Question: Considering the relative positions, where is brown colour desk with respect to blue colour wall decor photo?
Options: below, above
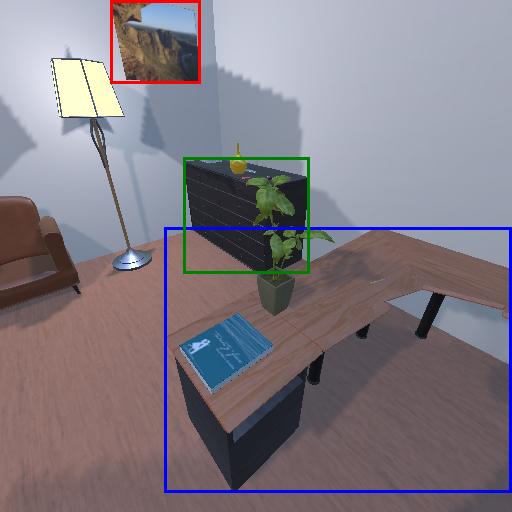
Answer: below